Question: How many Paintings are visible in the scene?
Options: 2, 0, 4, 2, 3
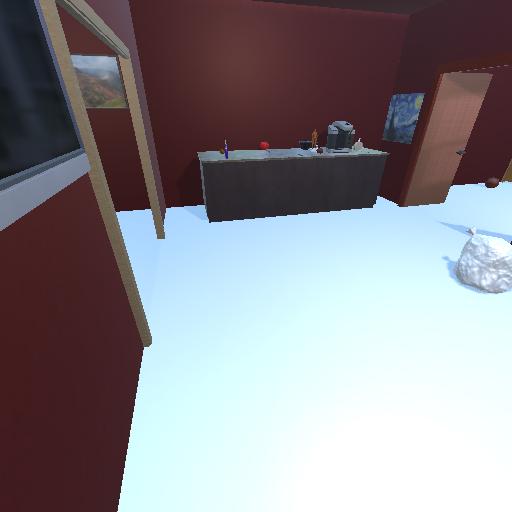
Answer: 2